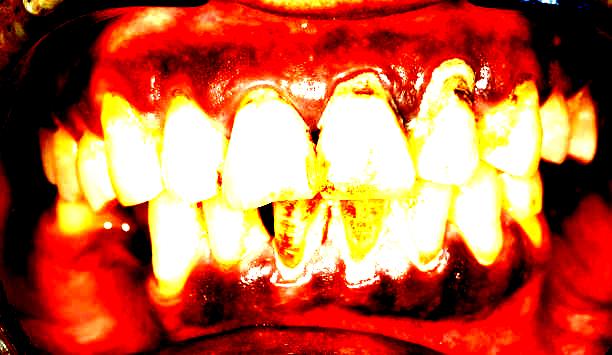
Condition: Calculus